Question: How Do I know which functions were performed to get this truth table?
Any help Appreciated
The truth table:

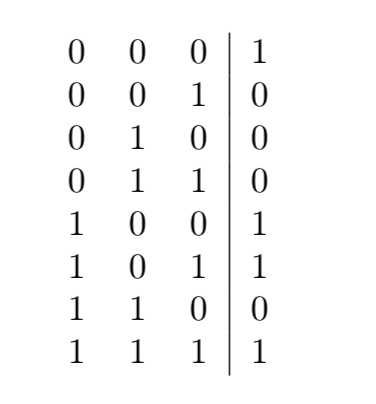
Answer: The algebraic expression is:
Sum of products: '~y*~z+x*z'
Product of sums: '(x+~z)*(~y+z)'